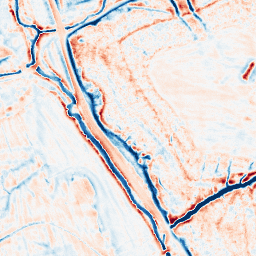
Category: edge_preserving
Decomposition family: bilateral
Decomposition parameters: d: 15
sigma_color: 25
sigma_space: 100
Upsampling method: sinc_hamming
Upsampling parameters: scale: 4
kernel_size: 16
Upsampling scale: 4